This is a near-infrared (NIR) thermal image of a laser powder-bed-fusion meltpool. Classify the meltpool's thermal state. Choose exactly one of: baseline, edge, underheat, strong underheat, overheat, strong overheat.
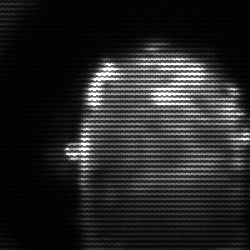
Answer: baseline